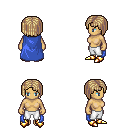
a pixel art fantasy rpg character, female body template, human, tanned skin, blue cape, white pants, white blonde pageboy hairstyle, gold boots, four views (front, back, left, right), 2x2 character sprite sheet, small pixel art, hard edges, no anti-aliasing